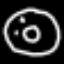
Label: donut